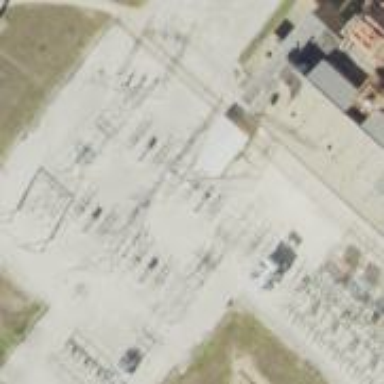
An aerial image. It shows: Switch used for power control.